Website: ulta-beauty
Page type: billing-address
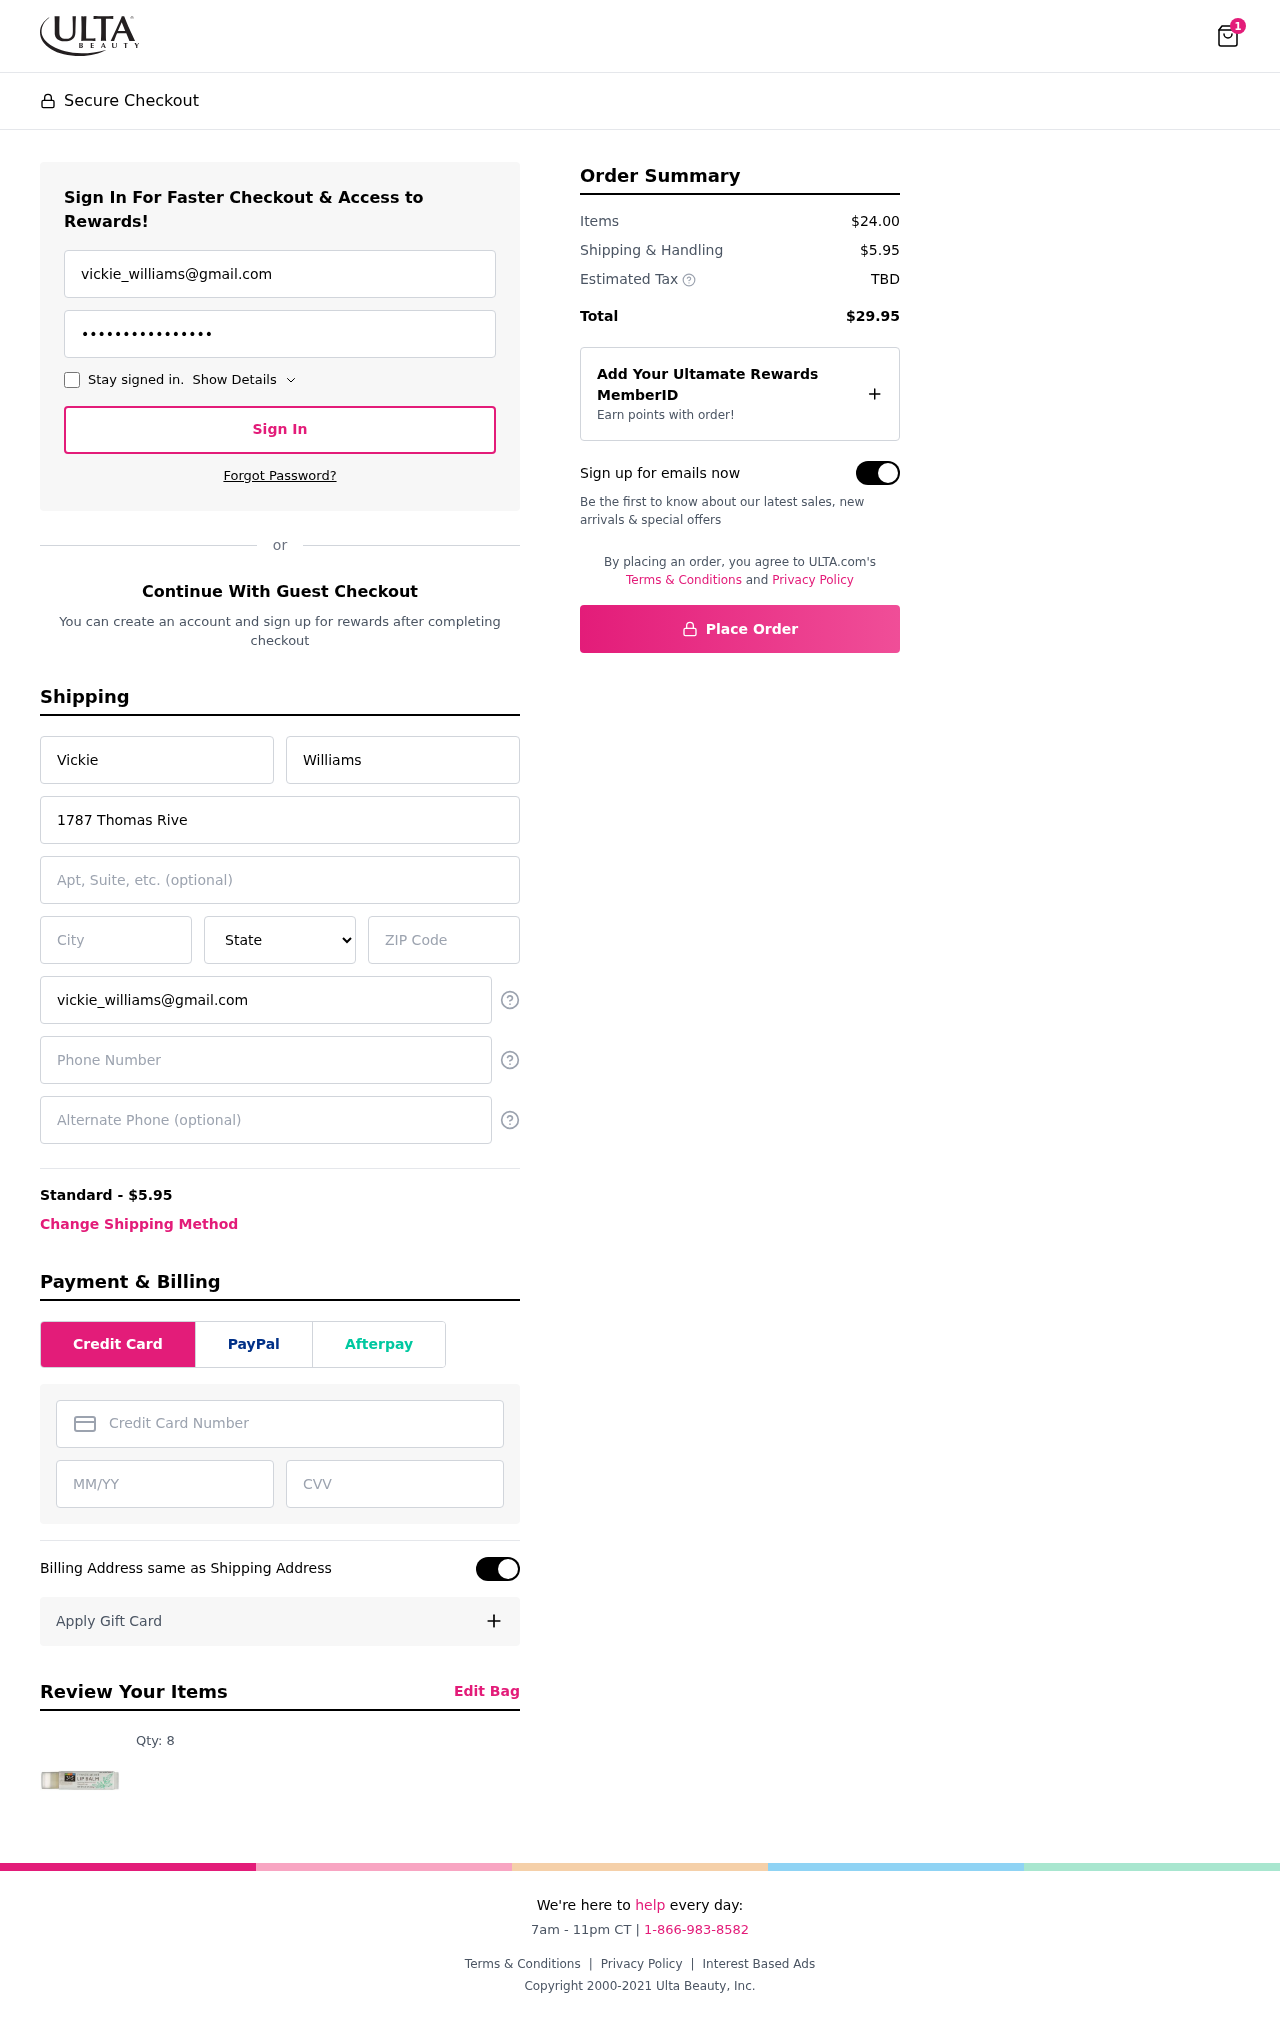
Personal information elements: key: PII_STATE
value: Ohio
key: PII_EMAIL
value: vickie_williams@gmail.com
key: PII_FIRSTNAME
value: Vickie
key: PII_LASTNAME
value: Williams
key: PII_STREET
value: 1787 Thomas River Suite 327
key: PII_STREET2
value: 718 Simmons Squares Suite 293
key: PII_CITY
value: West Kristy
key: PII_POSTCODE
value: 56076
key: PII_PHONE
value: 2135128398
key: PII_ALT_PHONE
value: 9766415784
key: PII_CARD_NUMBER
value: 2719 7152 1676 8334
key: PII_CARD_EXPIRY
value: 12/27
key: PII_CARD_CVV
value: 003
Product elements: key: PRODUCT1_QUANTITY
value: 8
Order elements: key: ORDER_NUM_ITEMS
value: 1
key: ORDER_SHIPPING_COST
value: $5.95
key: ORDER_SUBTOTAL
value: $24.00
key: ORDER_TOTAL
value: $29.95